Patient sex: F
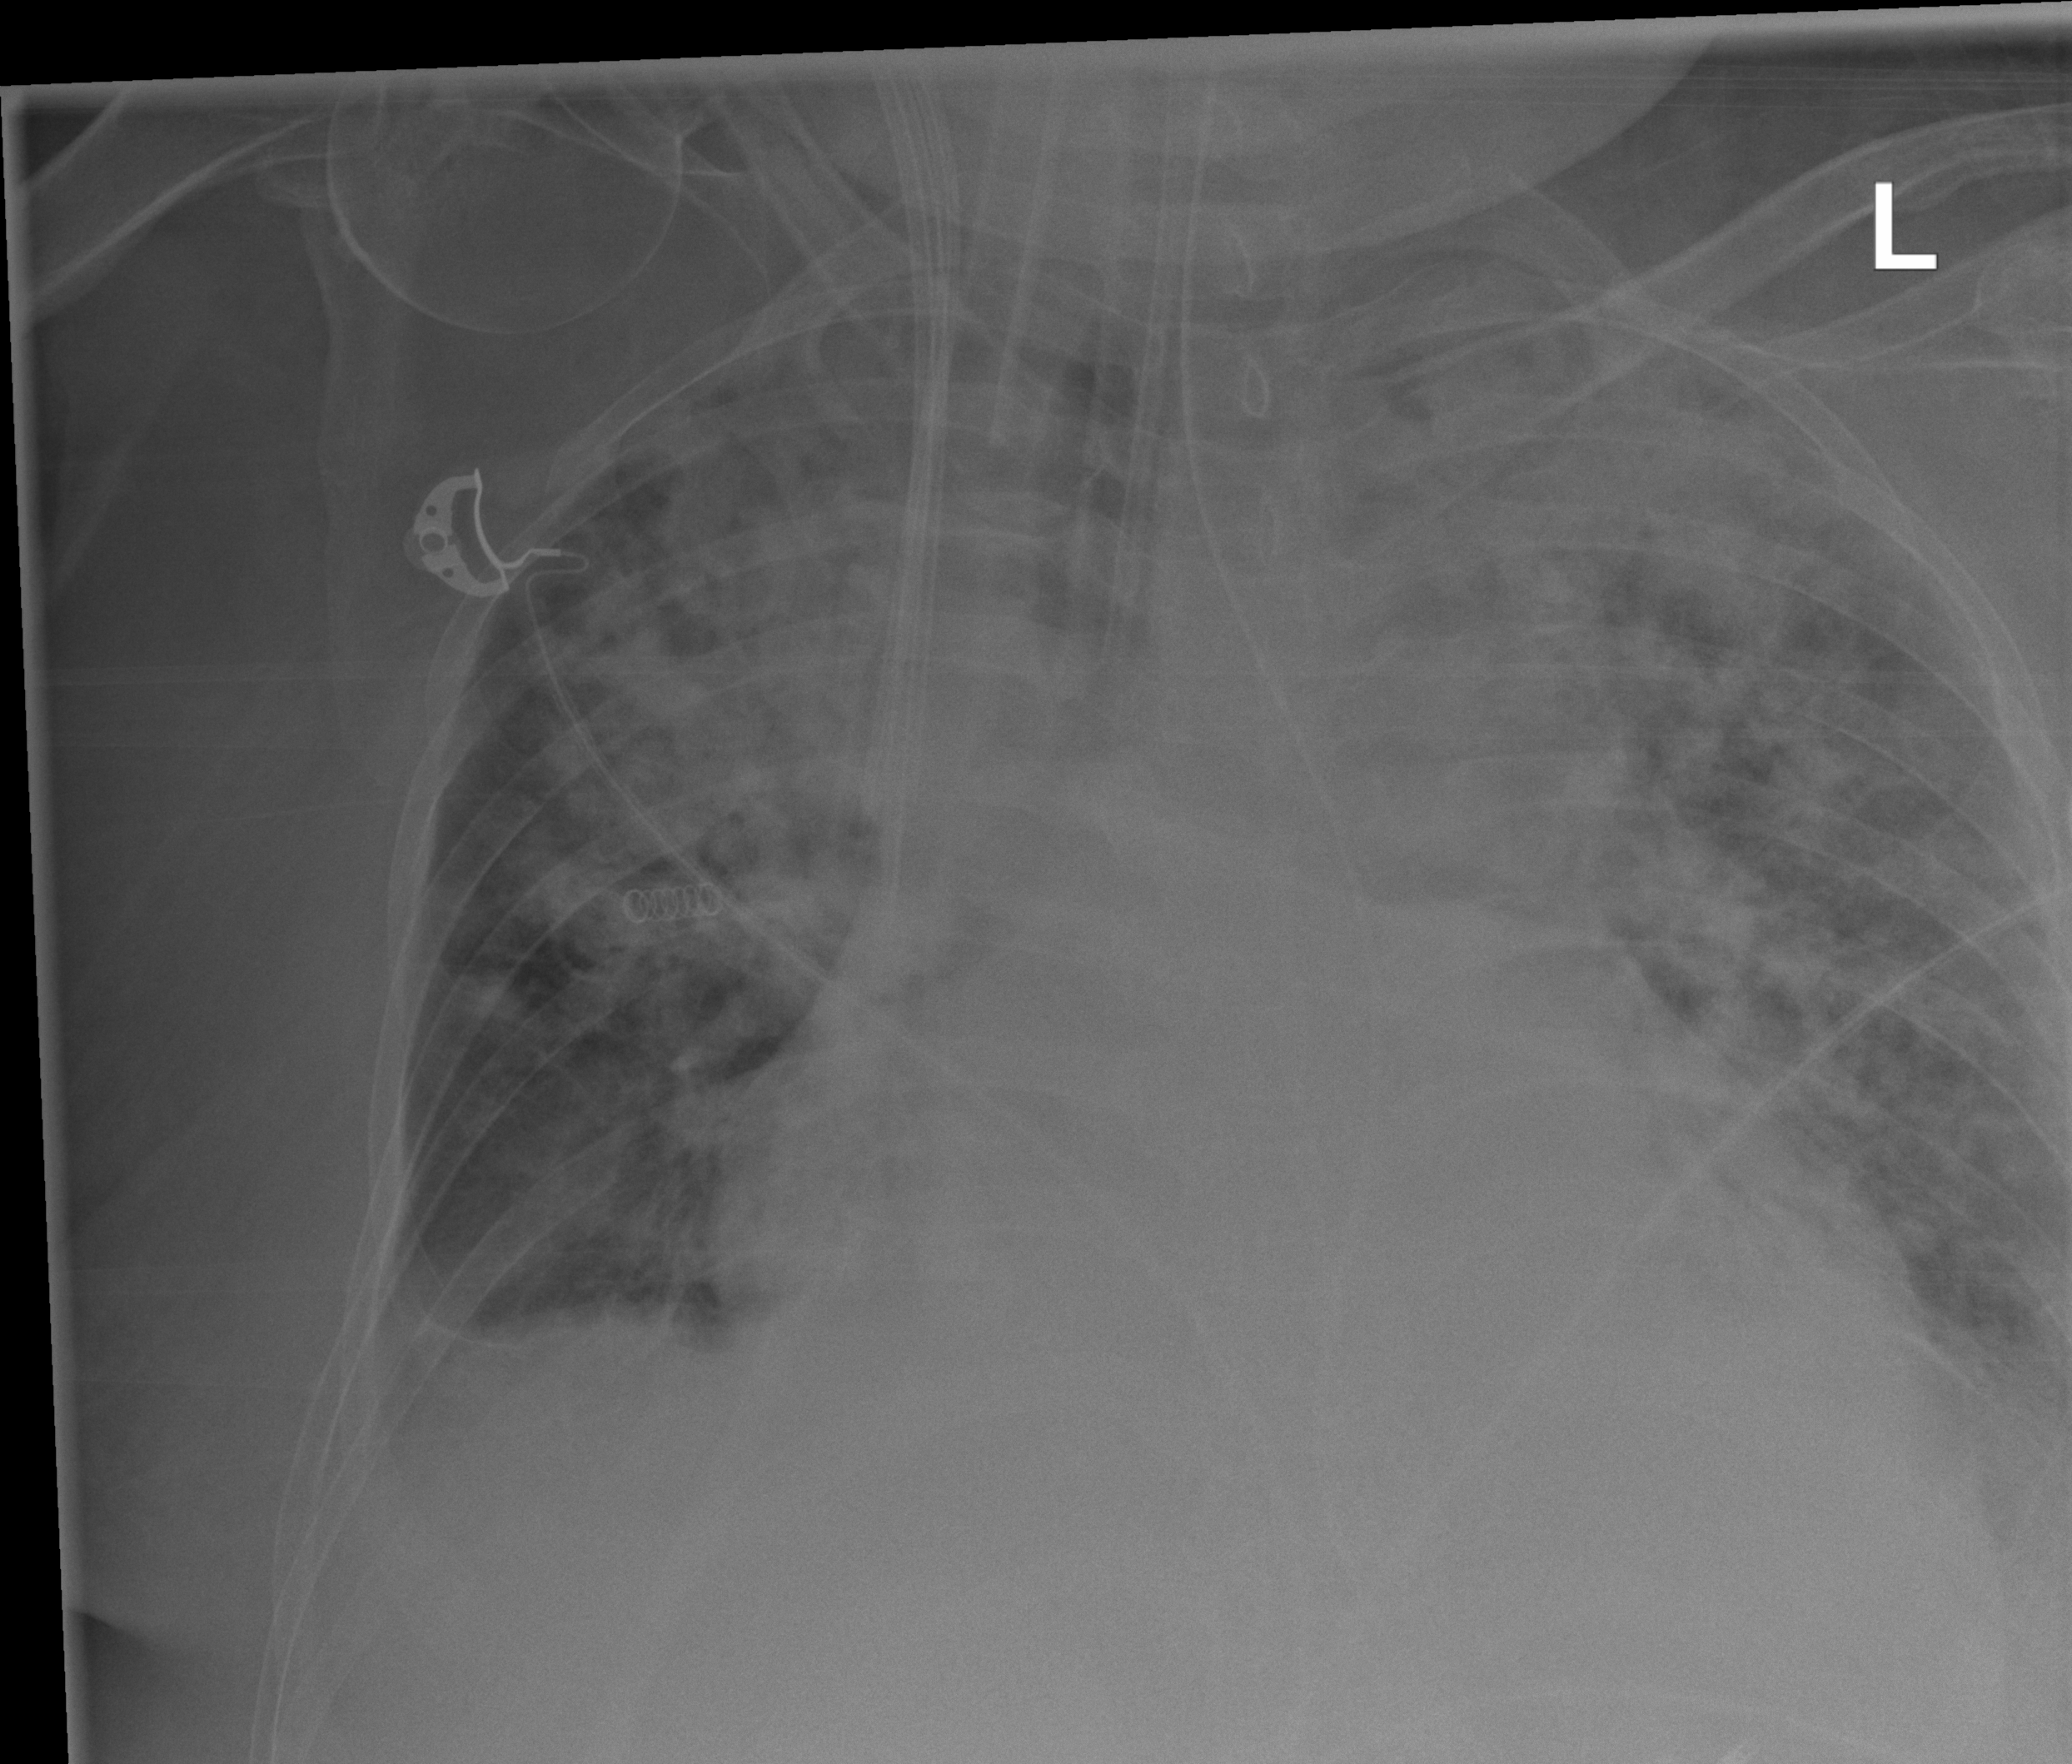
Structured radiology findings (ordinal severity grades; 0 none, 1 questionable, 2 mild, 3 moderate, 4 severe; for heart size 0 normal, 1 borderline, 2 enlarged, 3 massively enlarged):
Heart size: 2
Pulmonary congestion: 2
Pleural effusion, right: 2
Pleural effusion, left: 2
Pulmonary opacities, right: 3
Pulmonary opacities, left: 3
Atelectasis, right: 2
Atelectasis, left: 2